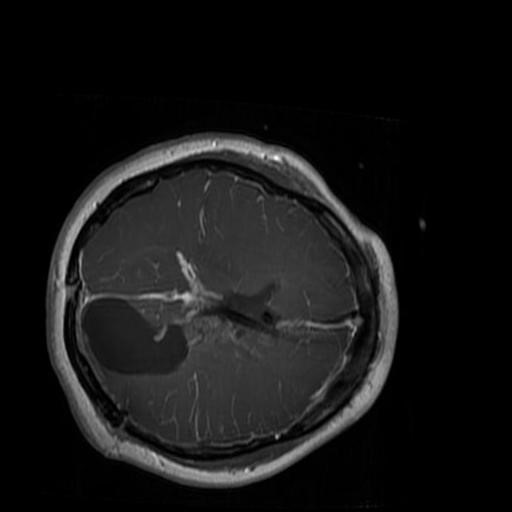
Label: brain_glioma